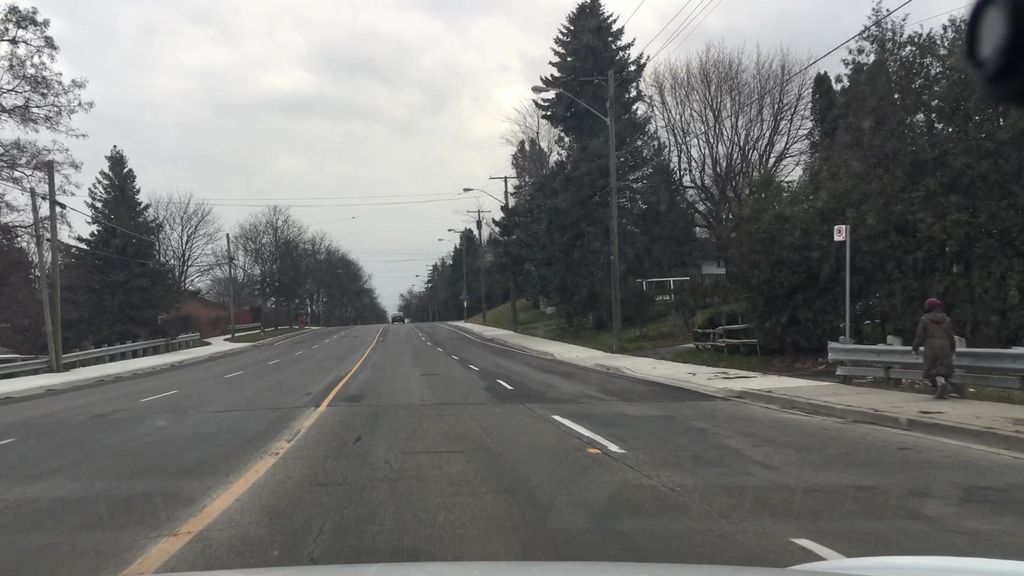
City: toronto